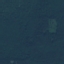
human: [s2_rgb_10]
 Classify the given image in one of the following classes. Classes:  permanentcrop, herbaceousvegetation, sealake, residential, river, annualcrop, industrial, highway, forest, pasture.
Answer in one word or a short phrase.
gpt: Forest